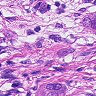
Metastatic tissue present: yes